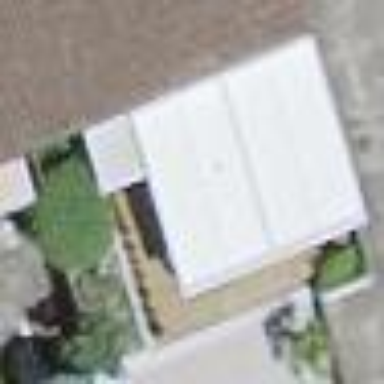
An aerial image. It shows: Garage building.